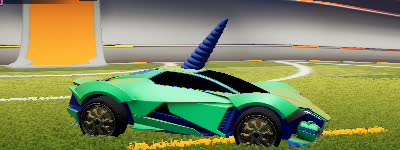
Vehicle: werewolf